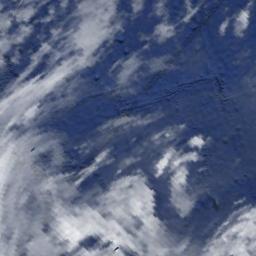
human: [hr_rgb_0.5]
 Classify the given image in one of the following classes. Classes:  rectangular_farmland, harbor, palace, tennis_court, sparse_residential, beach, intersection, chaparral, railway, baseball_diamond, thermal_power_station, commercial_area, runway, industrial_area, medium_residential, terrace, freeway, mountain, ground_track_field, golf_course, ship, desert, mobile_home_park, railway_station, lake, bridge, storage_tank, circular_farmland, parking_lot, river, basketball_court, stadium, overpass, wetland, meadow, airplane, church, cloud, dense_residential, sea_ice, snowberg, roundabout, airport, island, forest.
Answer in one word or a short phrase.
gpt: cloud